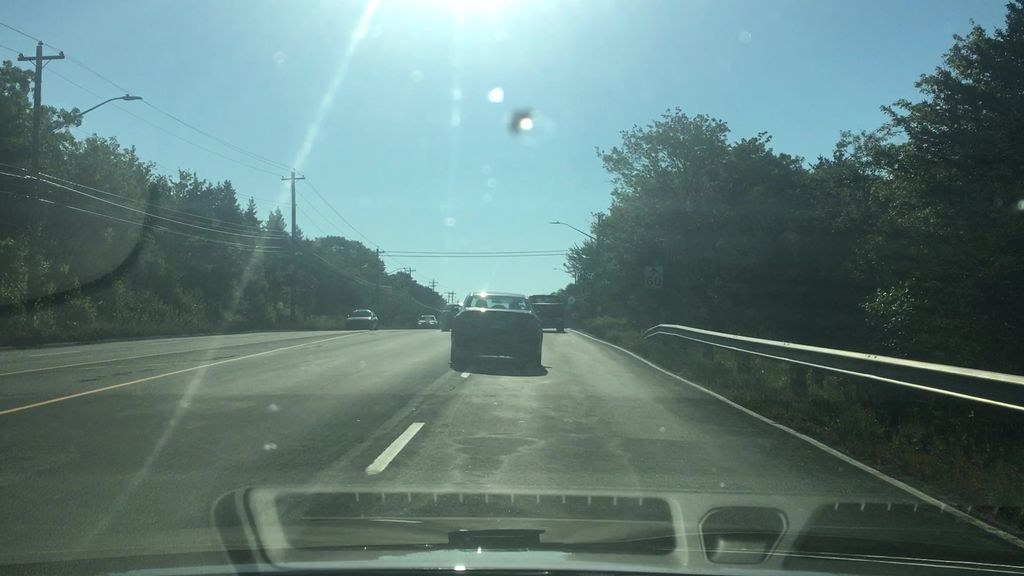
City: halifax